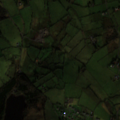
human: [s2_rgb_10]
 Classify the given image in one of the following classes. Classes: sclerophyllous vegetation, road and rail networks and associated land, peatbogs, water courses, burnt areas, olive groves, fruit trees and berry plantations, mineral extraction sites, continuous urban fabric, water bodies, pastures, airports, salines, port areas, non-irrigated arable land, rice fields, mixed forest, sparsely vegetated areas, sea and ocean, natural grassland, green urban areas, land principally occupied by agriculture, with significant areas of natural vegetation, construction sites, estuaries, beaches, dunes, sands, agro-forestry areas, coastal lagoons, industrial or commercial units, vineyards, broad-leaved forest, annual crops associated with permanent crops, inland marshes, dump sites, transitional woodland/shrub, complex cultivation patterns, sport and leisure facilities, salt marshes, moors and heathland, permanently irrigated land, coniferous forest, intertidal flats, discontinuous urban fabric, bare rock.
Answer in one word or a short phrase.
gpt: pastures, coniferous forest